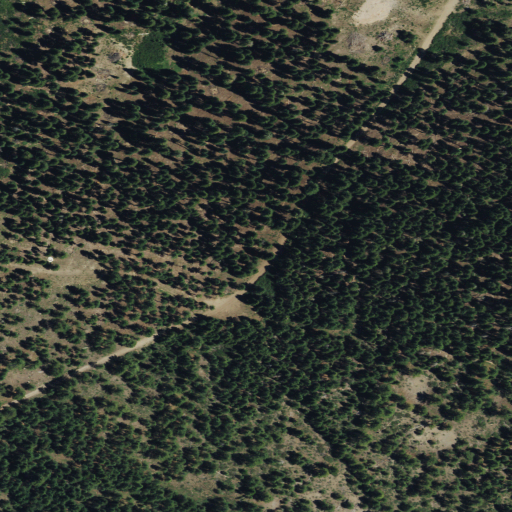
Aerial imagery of gap in California named Penman Saddle containing evergreen forest and shrub